Field crop: tomato
Growth stage: 2
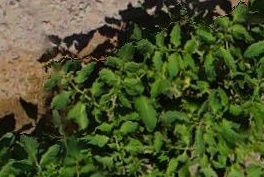
Species: tomato